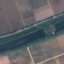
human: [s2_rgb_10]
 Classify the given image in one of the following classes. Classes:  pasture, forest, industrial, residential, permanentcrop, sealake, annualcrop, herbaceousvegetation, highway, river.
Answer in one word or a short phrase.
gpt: River